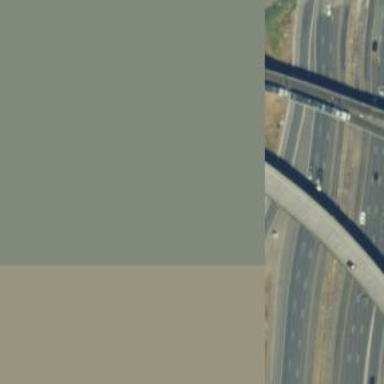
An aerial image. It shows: Connector bridge on motorway link.